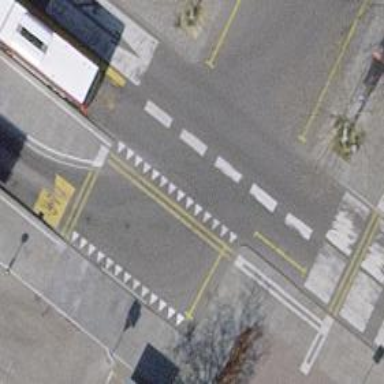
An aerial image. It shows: Asphalt road in living street.